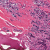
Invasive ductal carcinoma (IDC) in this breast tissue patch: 0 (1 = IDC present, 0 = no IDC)